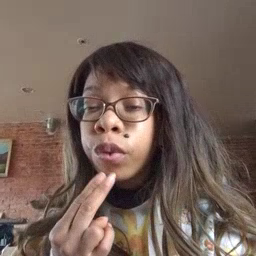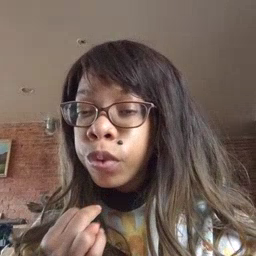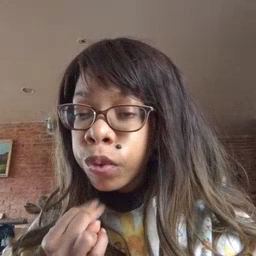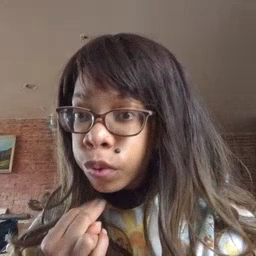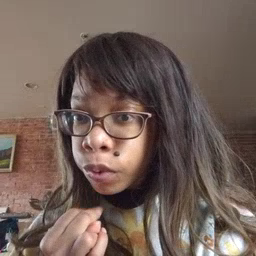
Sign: cute